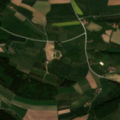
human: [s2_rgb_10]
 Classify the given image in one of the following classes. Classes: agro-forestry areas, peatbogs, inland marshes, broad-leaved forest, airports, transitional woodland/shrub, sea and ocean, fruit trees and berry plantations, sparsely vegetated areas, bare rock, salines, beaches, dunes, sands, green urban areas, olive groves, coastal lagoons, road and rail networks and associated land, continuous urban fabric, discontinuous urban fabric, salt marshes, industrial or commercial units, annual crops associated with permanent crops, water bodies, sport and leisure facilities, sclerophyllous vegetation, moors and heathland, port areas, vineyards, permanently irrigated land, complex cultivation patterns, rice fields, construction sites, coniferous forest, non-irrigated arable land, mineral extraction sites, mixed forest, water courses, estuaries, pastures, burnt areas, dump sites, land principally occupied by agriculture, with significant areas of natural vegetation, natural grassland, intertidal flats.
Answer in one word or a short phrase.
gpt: non-irrigated arable land, coniferous forest